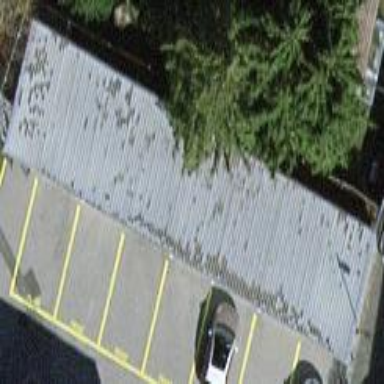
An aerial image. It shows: Group of garages.